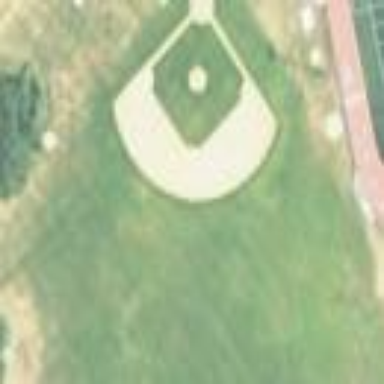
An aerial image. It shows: Baseball pitch for leisure land activities.